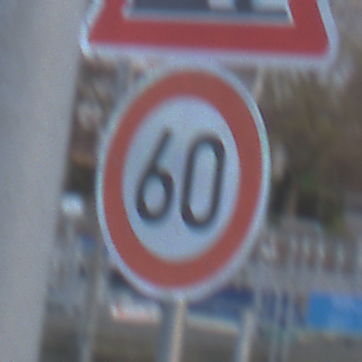
Verkehrszeichen: Geschwindigkeit60
Zusatzzeichen oben: SteinschlagLinks
Umgebung: Outdoor, Suburban
Tageszeit: SunriseSunset
Wetter: PartlyCloudy
Licht: Natural
Jahreszeit: NotSpecified
Kontrast: LowContrast